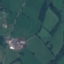
Label: Pasture